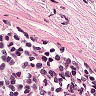
Metastatic tissue present: no